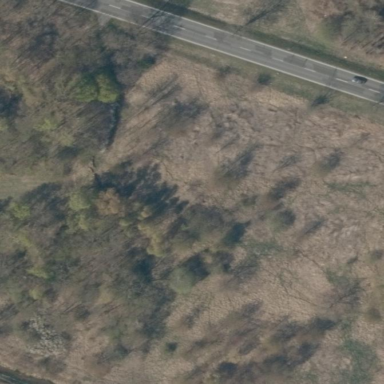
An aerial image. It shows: Landscape covered with heath.